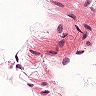
Metastatic tissue present: no